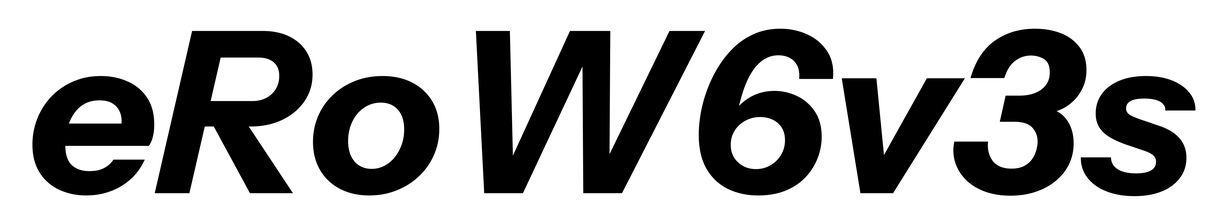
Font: InstrumentSans-Italic_Bold_Italic